Question: I am using Google App Engine and trying to query / pull data from the Datastores. I have followed nearly 20 different tutorials without any luck.
Here is a picture of my Datastore and the respective sample data I have stored in there:

Here is some of the code I have to pull the data:
'''
//To obtain the keys
final DatastoreService dss=DatastoreServiceFactory.getDatastoreService();
final Query query=new Query("Coupon");
List<Key> keys = new ArrayList<Key>();
//Put the keys into a list for iteration
for (final Entity entity : dss.prepare(query).asIterable(FetchOptions.Builder.withLimit(100000))) {
keys.add(entity.getKey());
}
try {
for (int i = 0; i < keys.size(); i++){
Entity myEntity = new Entity("Coupon", keys.get(i));
System.out.println("Size of the Keys array = " + keys.size());
String description = (String) myEntity.getProperty("desc");
String endDate = (String) myEntity.getProperty("endDate");
System.out.println("Description = " + description);
System.out.println("End Date: " + endDate);
//Map here is empty...
Map<String, Object> test = myEntity.getProperties();
System.out.println("MAP SIZE = " + test.size());
}
} catch (Exception e){
e.printStackTrace();
}
**OUPUT:**
Size of the Keys array = 2
Description = null
End date = null
MAP SIZE = 0
'''
I have no clue why the description and end date are null. It is clearly pulling in the right Entity as the size shows 2, which matches the picture shown. Also, when I print the keys out, it matches as well
(Something like this: for the keys.get(i).toString(); -- Entity [!global:Coupon(123)/Coupon(no-id-yet)]:
. Or: Key String = !global:Coupon(5730827476402176)
I have followed the documentation (<URL> to the best of my ability but I cannot seem to figure it out. Does anyone have any recommendations or experience in how to obtain the properties from Entities once you have them without them returning null?
I have gone through the following Stackoverflow questions without any success so please do not close this with a simple duplicate question marker on it:
1) <URL>
2) <URL>
3) <URL>
4) <URL>
5) <URL> .
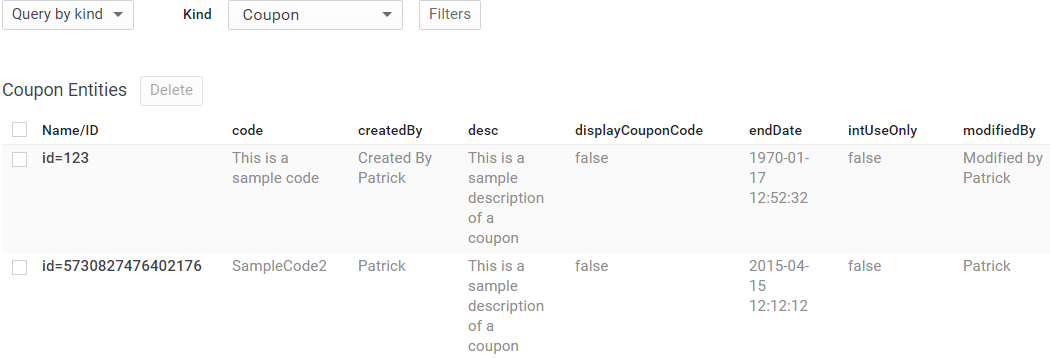
Answer: Eureka! Many thanks to all that answered. <URL> especially thank you as you led me to the answer.
So, Patrice was entirely correct in that I was querying to get the keys, building a new entity, and then trying to parse the newly created (empty) entity.
The solution was to utilize PersistenceManager to parse the data and then use getter/ accessor methods to do so. The link for persistence manager (which I more or less just copied directly from as it worked perfectly) is here:
<URL>
Once I setup the persistence manager, I was able to get it to pull the data using this code:
'''
try {
for (int i = 0; i < keys.size(); i++){
//See the link for How to use JDO persistence manager on how to use this
PersistenceManager pm = MyPersistenceManagerClass.getPM();
//Need to cast it here because it returns an object
Coupon coupon = (Coupon) pm.getObjectById(Coupon.class, keys.get(i));
System.out.println("Created by = " + coupon.getCreatedBy());
System.out.println("Description = " + coupon.getDesc());
System.out.println("Modified by = " + coupon.getModifiedBy());
}
} catch (Exception e){
e.printStackTrace();
}
'''